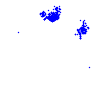
Particle: electron